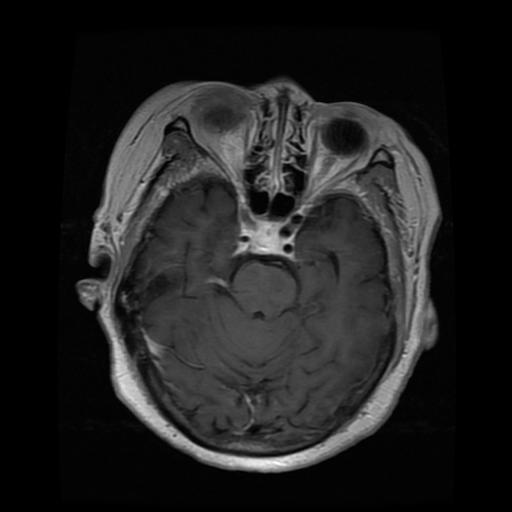
Label: pituitary